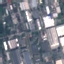
Land use / land cover: Industrial